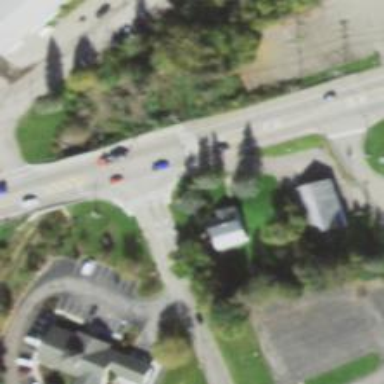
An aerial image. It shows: Marked road crossing.